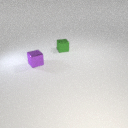
small green metal cube behind small purple metal cube